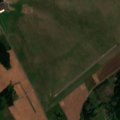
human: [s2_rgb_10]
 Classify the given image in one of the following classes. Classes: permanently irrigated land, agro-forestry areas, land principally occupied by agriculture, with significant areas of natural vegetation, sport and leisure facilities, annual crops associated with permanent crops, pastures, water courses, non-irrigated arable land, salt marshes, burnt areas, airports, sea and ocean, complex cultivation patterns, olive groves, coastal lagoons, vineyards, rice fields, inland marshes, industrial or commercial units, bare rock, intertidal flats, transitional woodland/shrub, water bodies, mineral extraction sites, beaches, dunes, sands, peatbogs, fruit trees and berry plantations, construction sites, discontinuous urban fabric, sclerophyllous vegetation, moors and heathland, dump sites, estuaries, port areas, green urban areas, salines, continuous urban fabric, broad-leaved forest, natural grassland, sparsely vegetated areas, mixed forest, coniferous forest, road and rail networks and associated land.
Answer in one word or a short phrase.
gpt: sport and leisure facilities, non-irrigated arable land, complex cultivation patterns, land principally occupied by agriculture, with significant areas of natural vegetation